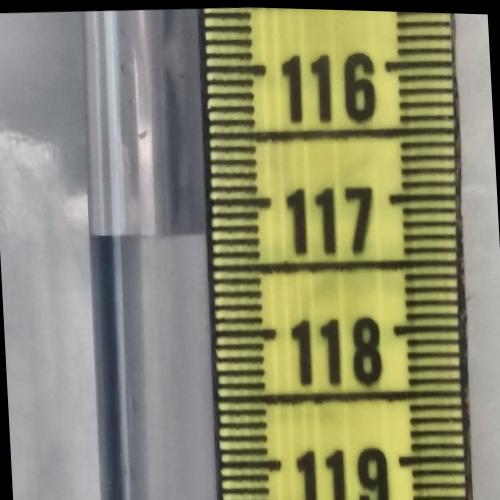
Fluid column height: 117.2 cm